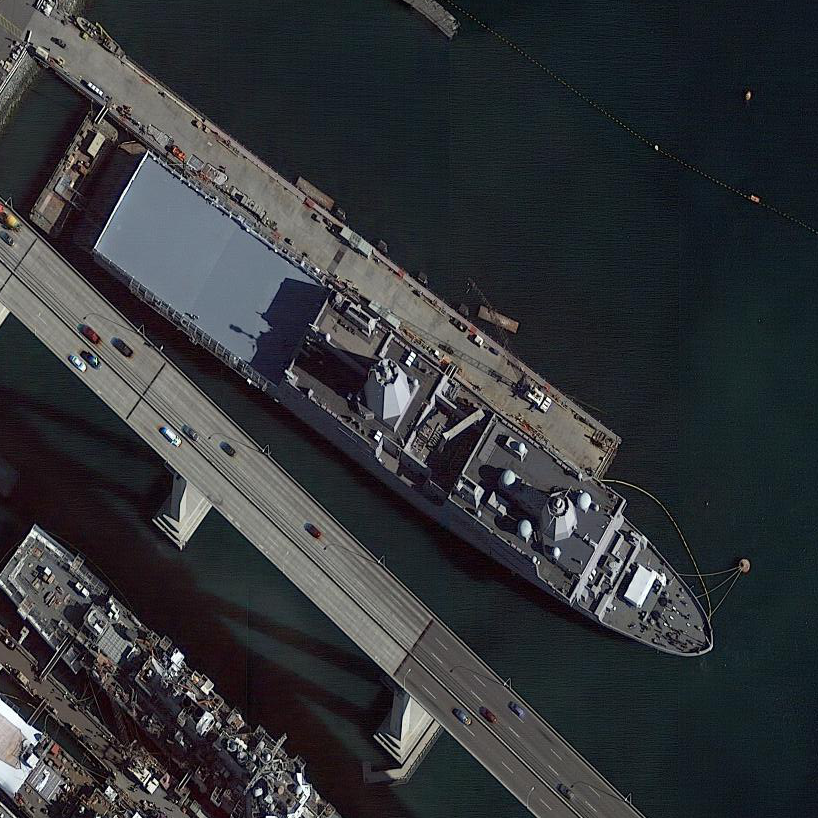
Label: combat